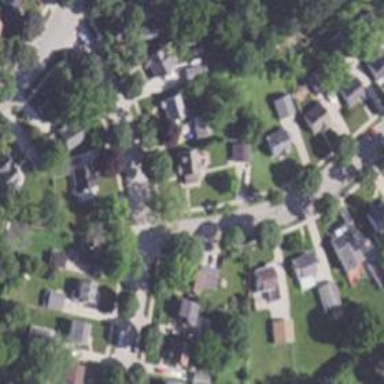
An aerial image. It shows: Charming neighbourhood.